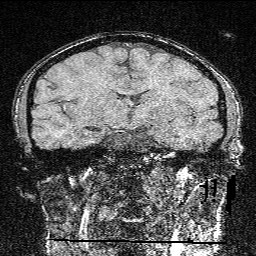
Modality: FLASH
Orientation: sagittal
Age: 26
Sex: male